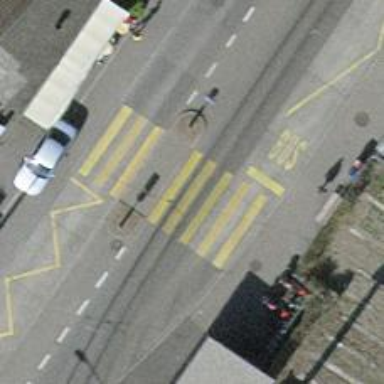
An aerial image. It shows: Tram crossing on the railway.